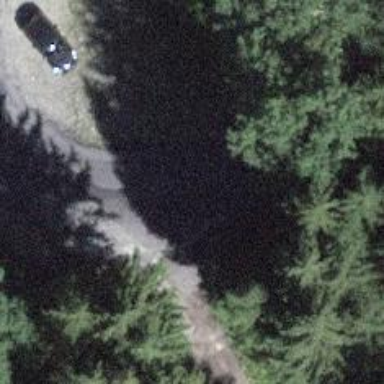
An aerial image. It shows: Unclassified road with grade 1 track type.